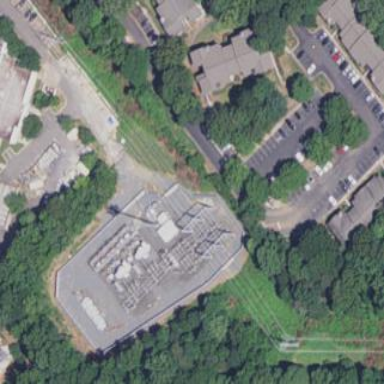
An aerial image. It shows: Distribution power substation secured by fence.